Interaction volume radius: 5 \u00c5
Interaction volume height: 15 \u00c5
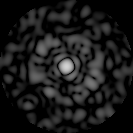
Disorder parameter: 0.829